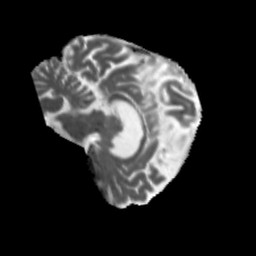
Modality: MD
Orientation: sagittal
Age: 68
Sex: male
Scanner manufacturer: siemens
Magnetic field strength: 3 T
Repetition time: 5.47 s
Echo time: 0.0854 s